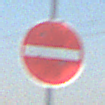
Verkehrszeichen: VerbotDerEinfahrt
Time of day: MorningAfternoon
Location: Outdoor (Special)
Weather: Clear
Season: NotSpecified
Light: Natural